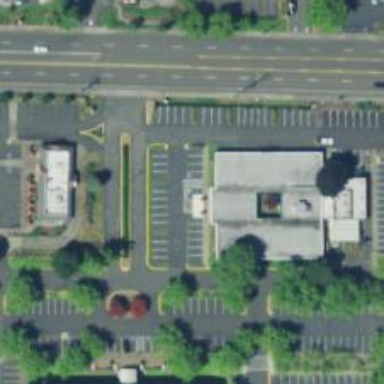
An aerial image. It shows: Parking space.